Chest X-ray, AP view. Patient: 22 years old, sex M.
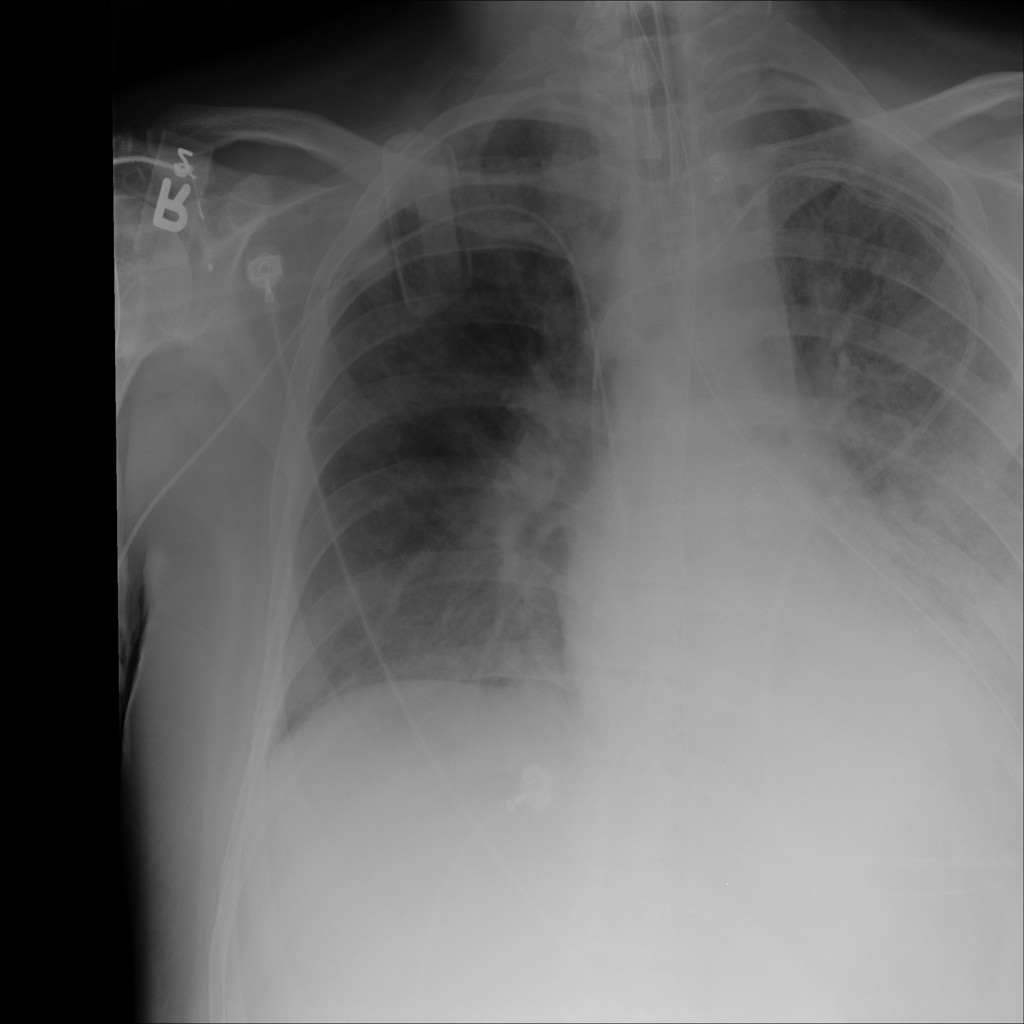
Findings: Consolidation, Infiltration